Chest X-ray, AP view. Patient: 30 years old, sex F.
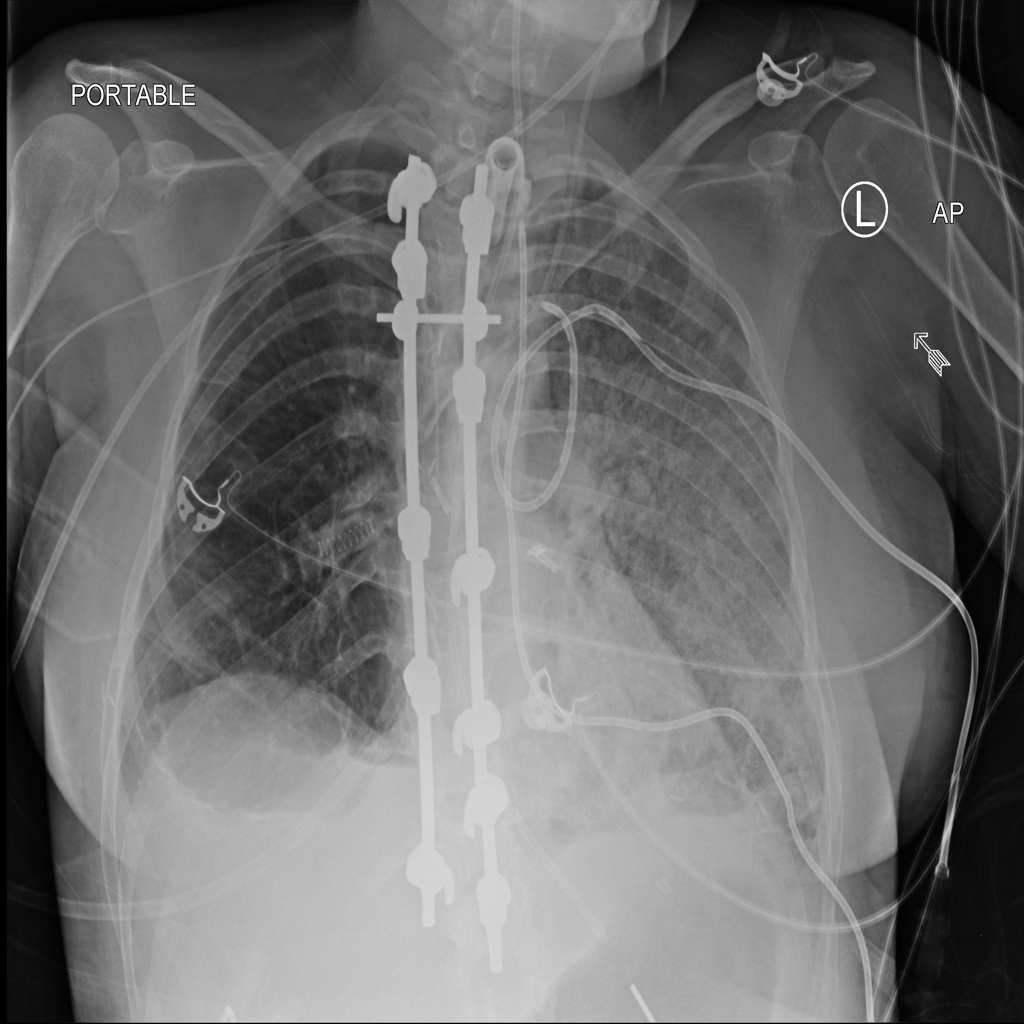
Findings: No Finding